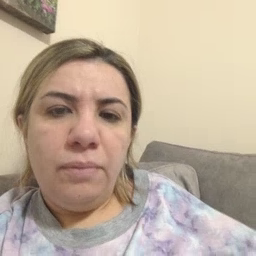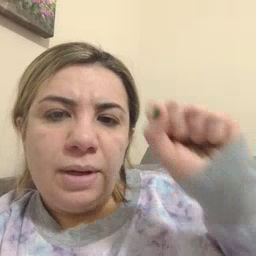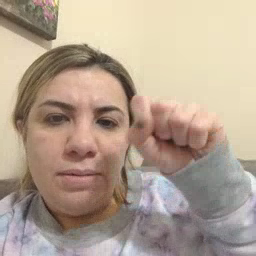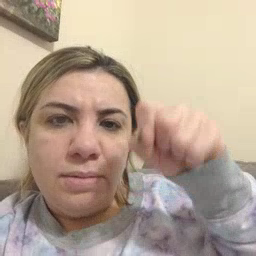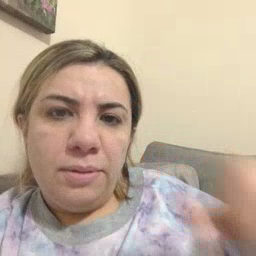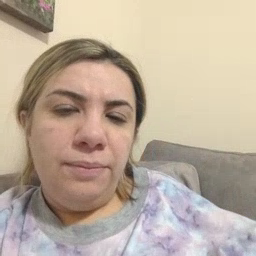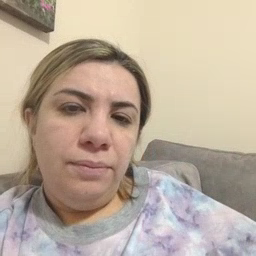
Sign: yes